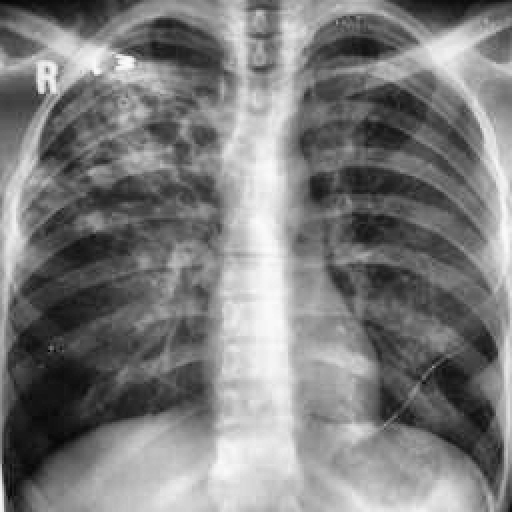
Finding: TUBERCULOSIS